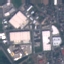
Label: Industrial